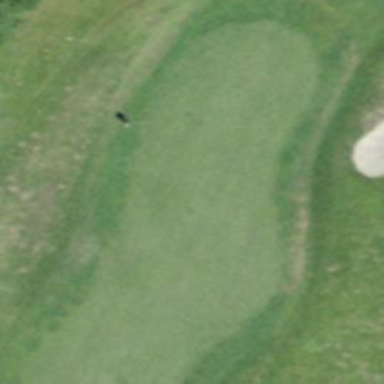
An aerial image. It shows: Golf green.